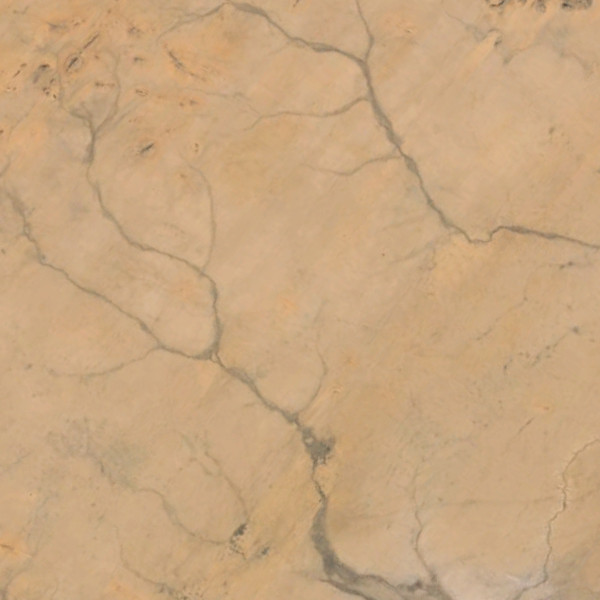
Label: Desert